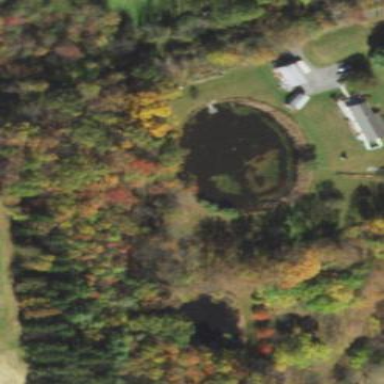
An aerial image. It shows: Reservoir.